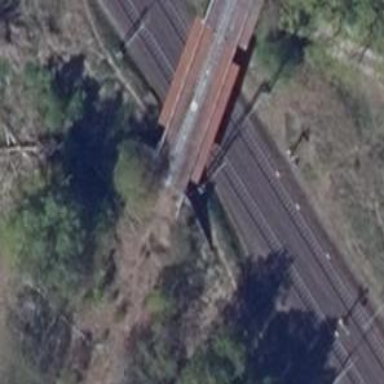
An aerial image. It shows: Disused railway bridge.